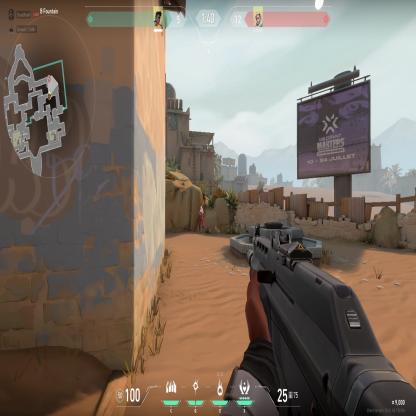
Label: enemy